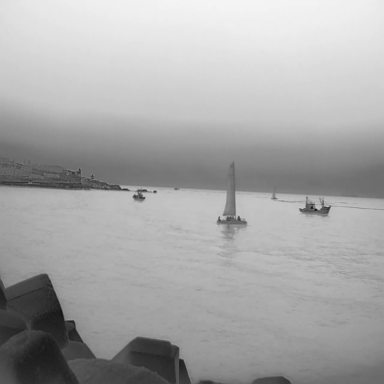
There are two sailboats in the infrared image.